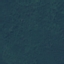
Label: Forest